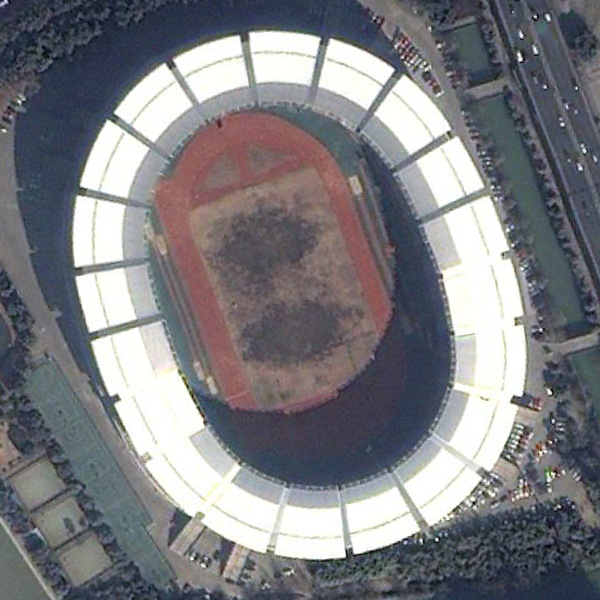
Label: Stadium